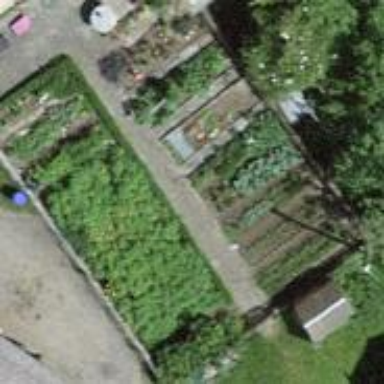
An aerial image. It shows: Garden area designated for leisure land.